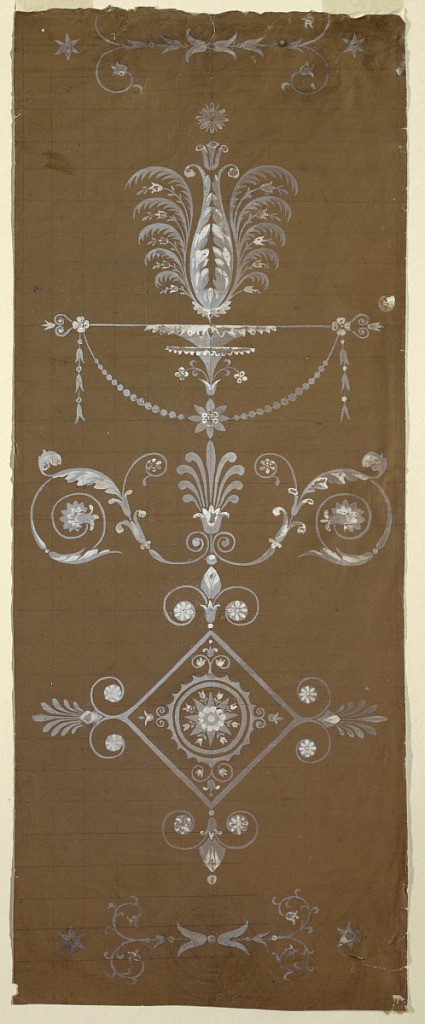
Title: Design for Woven Fabric with Neoclassical Motifs
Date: ca. 1820
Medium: Brush and gouache, graphite, on laid paper, prepared with brush and brown pigment and squared
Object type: Drawing
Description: Vertical composition framed at upper and lower margins by horizontal plant motif set between two stars which frames the larger design to be repeated. The design consists of three parts: at bottom, a decorated lozenge with two kinds of palmettes; center, a palmette with rinceau calyx; above, a pole suspended with a bead festoon from which rises a fantastic blossom, all squared in graphite.